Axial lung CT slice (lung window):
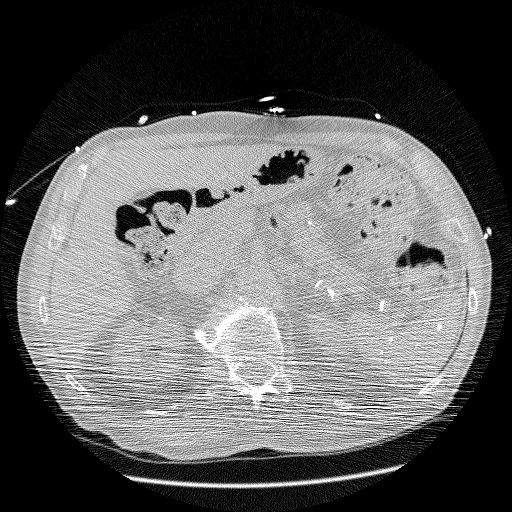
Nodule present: no